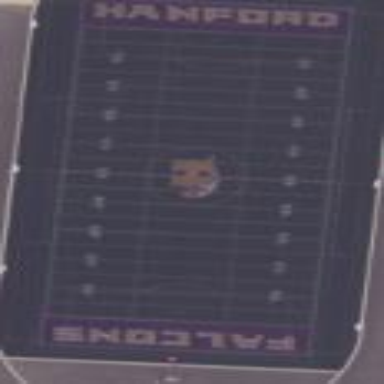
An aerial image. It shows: American football pitch.